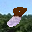
Label: 8